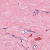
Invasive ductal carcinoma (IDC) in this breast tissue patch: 0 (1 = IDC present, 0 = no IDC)